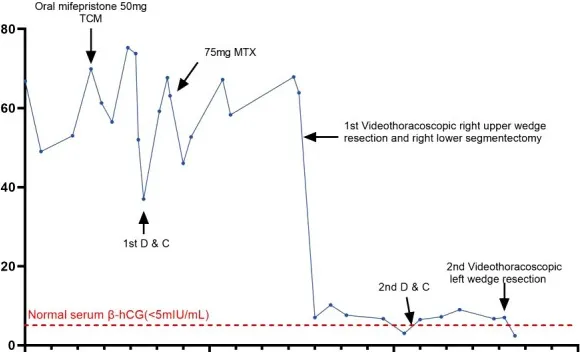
Curve showing serum beta-hCG during the diagnosis of ETT and in response to the treatment procedures.
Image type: pathology (masson_trichrome)